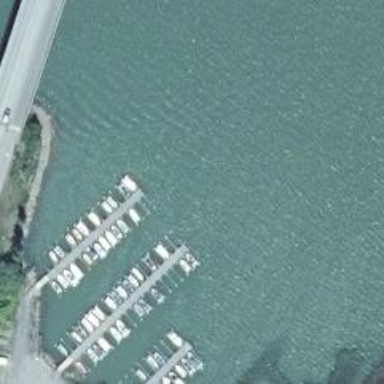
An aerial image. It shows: Man-made pier.